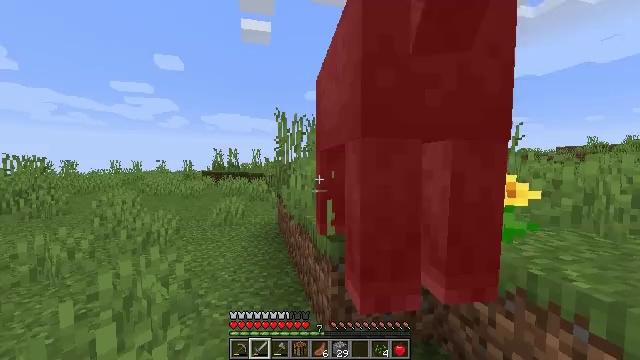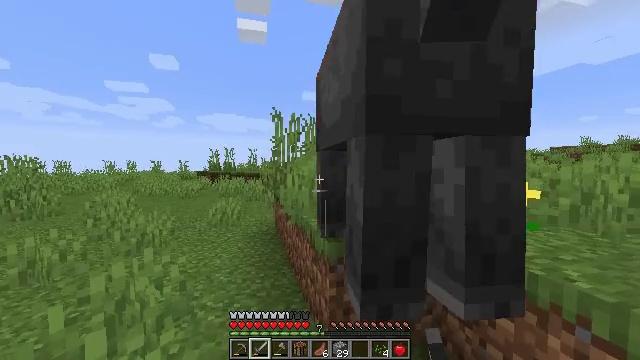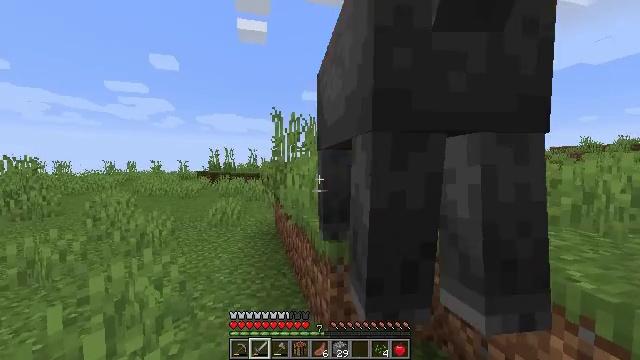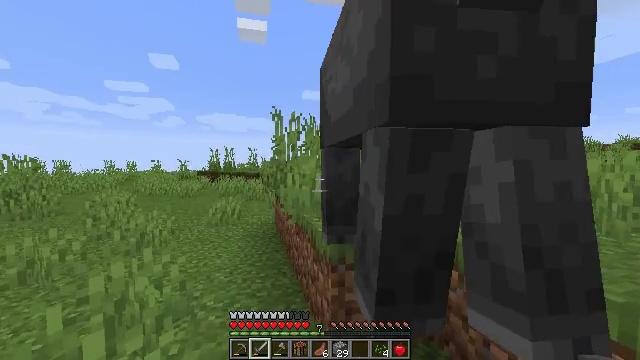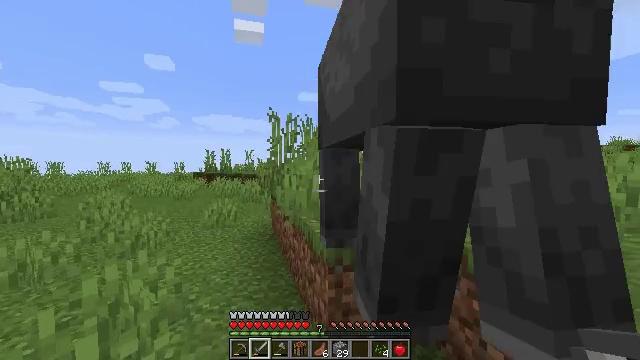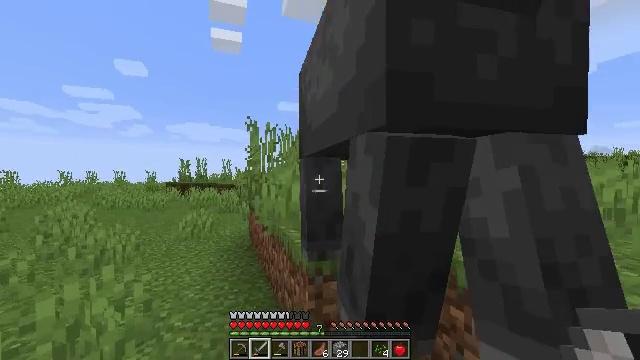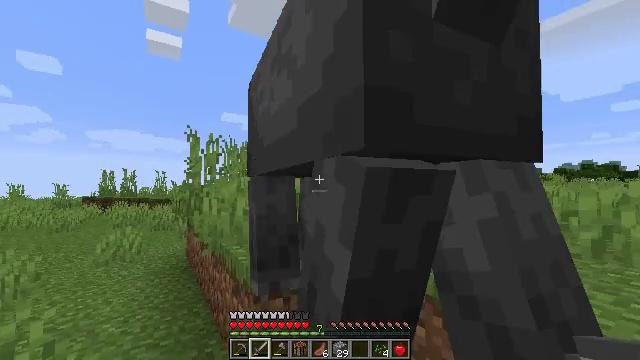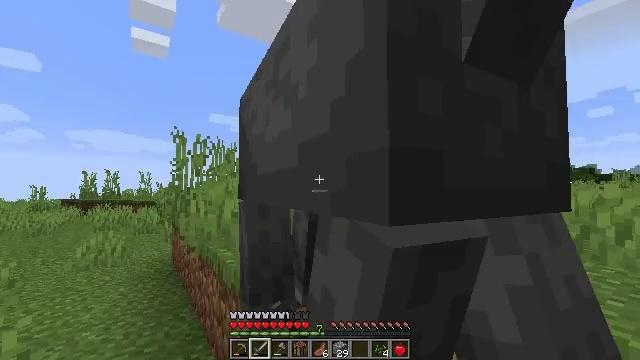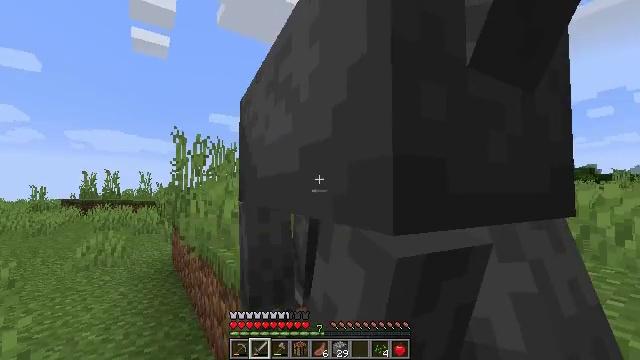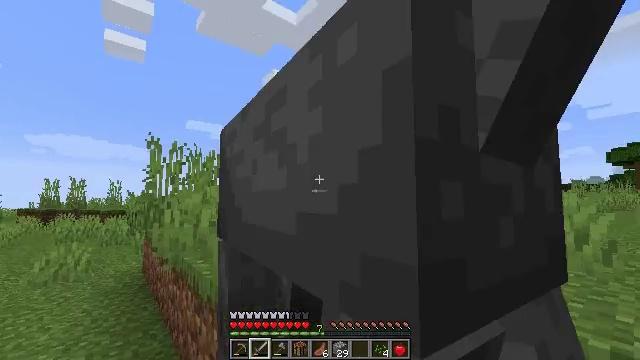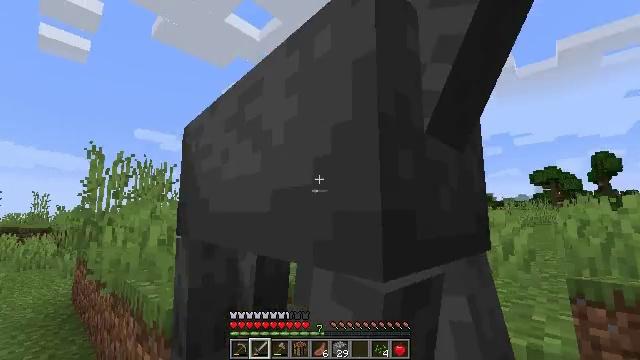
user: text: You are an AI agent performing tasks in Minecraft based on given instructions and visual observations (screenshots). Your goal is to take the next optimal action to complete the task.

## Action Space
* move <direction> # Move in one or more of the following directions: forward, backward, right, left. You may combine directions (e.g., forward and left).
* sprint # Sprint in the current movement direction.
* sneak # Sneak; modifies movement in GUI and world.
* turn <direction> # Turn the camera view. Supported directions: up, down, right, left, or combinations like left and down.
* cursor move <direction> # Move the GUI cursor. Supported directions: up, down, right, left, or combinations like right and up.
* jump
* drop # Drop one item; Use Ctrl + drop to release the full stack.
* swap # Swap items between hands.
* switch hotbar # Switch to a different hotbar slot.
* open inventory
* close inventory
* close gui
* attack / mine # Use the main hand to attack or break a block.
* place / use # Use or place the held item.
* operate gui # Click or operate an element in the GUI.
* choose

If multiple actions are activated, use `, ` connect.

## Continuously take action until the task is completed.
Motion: motion action
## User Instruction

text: Hunt a horse.
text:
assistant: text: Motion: attack / mine
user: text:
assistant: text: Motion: attack / mine
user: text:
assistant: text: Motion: attack / mine
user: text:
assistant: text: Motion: no_op
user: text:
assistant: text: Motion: turn right and up
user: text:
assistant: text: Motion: turn right and up, attack / mine
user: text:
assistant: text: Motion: turn right, attack / mine
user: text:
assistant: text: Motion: attack / mine
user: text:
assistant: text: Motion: turn right and up, attack / mine
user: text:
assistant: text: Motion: turn right and up
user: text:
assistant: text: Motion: no_op